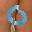
Label: 0